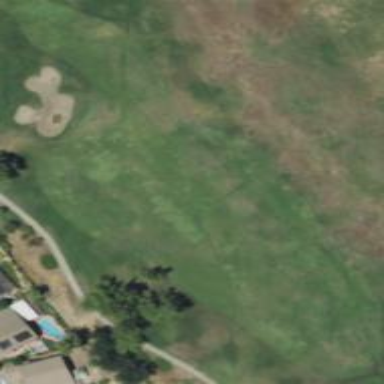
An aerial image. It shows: Grassy golf fairway.